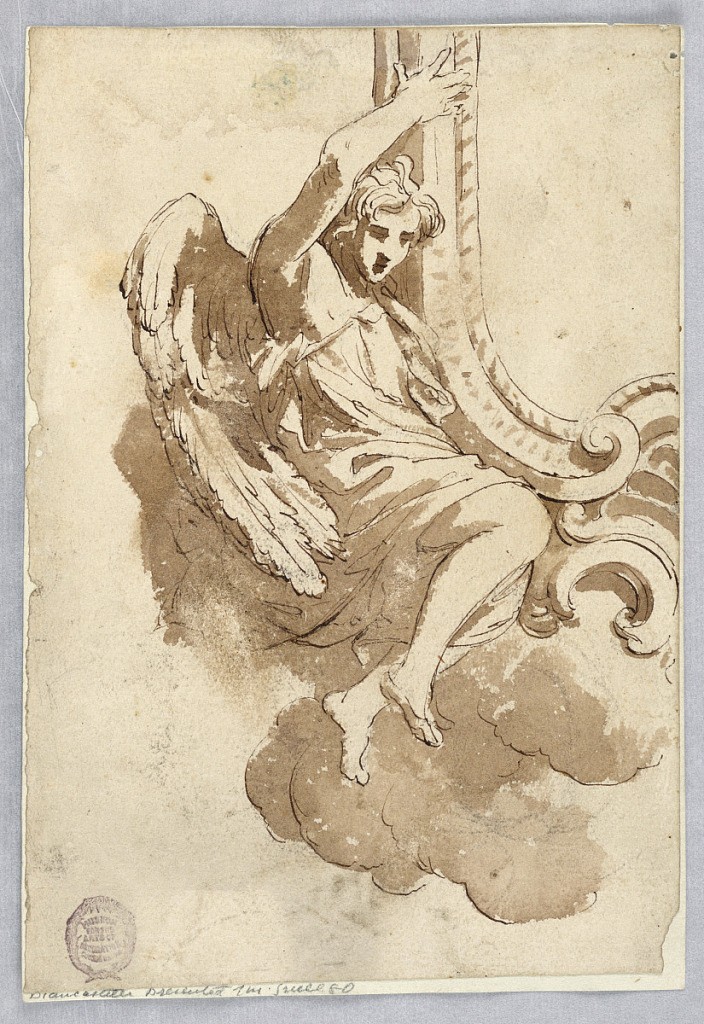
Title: Project for a Frame
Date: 1700–1750
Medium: Pen and brown ink, brush and brown wash on off-white paper on secondary paper support
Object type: Drawing
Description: An angel is shown flying and supporting with his raised right hand a scrollwork frame. Clouds are shown at the bottom.